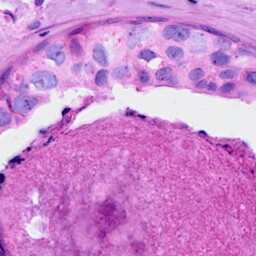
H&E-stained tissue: Breast